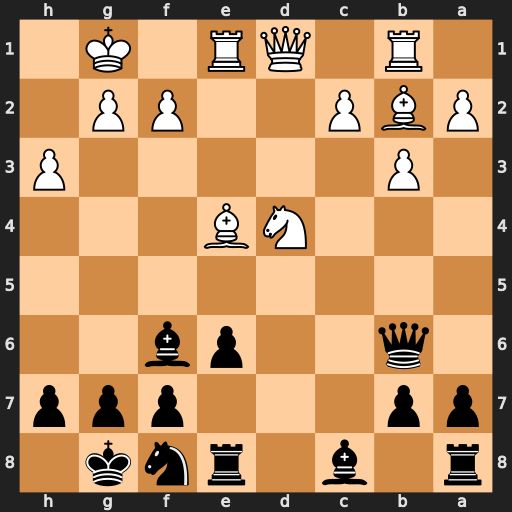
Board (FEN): r1b1rnk1/pp3ppp/1q2pb2/8/3NB3/1P5P/PBP2PP1/1R1QR1K1
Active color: b
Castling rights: -
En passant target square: -
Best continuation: Rd8 c3 e5 Nf3 Rxd1